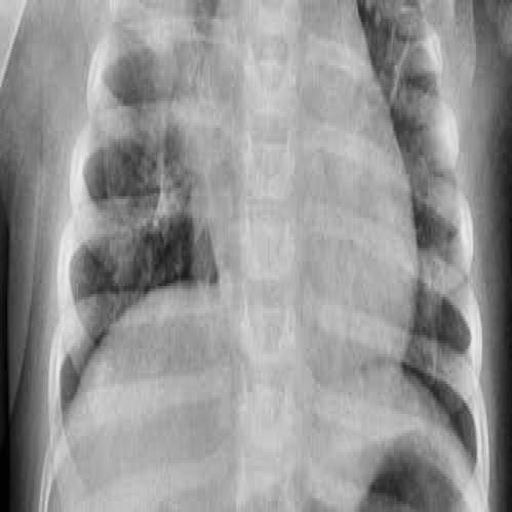
Finding: PNEUMONIA